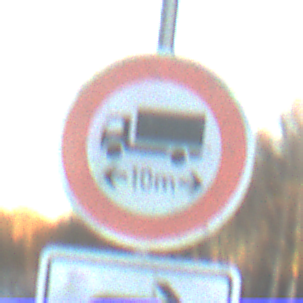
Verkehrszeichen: TatsaechlicheLaenge
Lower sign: RichtungsangabeDurchPfeile5
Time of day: SunriseSunset
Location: Outdoor (Nature)
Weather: Clear
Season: Winter
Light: Natural